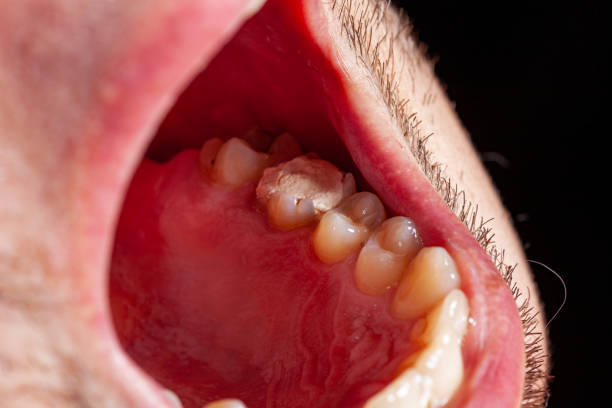
Condition: Caries